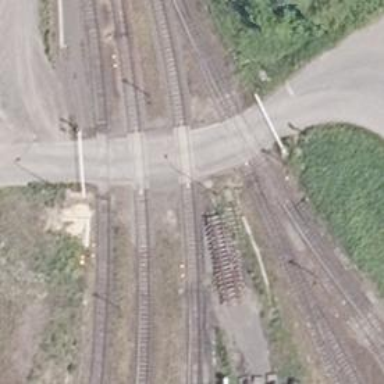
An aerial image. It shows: Railway level crossing.